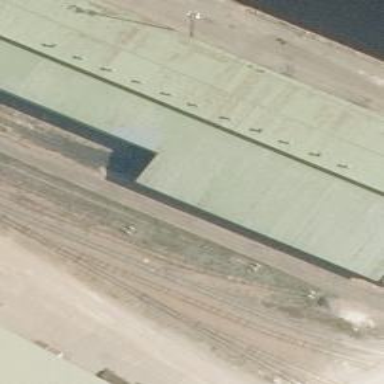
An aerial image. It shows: Railway spur service.